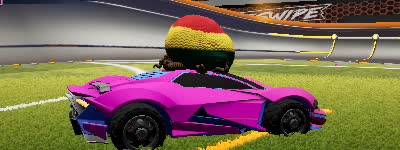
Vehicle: werewolf